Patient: sex M, age 68
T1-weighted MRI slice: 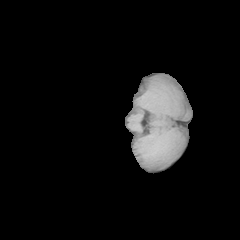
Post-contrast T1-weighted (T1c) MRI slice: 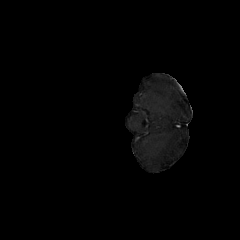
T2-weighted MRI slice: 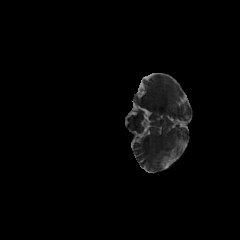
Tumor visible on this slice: no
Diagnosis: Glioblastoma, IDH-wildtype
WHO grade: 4